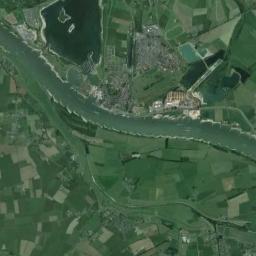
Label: river